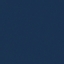
Land use / land cover: SeaLake